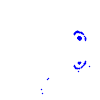
Particle: pion